Question: code :
'''
<li>
<a href="#" id="CustomDecor">
<ul id="sub_menu">
<li><a href="#" id="Carpets"></a></li>
<li><a href="#" id="Storage_Solutions"></a></li>
<li><a href="#" id="Flooring"></a></li>
<li><a href="#" id="Interior_Painting"></a></li>
<li><a href="#" id="Kitchen_Cabinet_Refacing"></a></li>
<li><a href="#" id="Shutters"></a></li>
<li><a href="#" id="Window_Treatments"></a></li>
<li><a href="#" id="Window_Blinds"></a></li>
</ul>
</a>
</li>
'''
Developer tools :

Why am I seeing extra elements? (under 'sub_menu' and first 'li' of 'sub_menu'
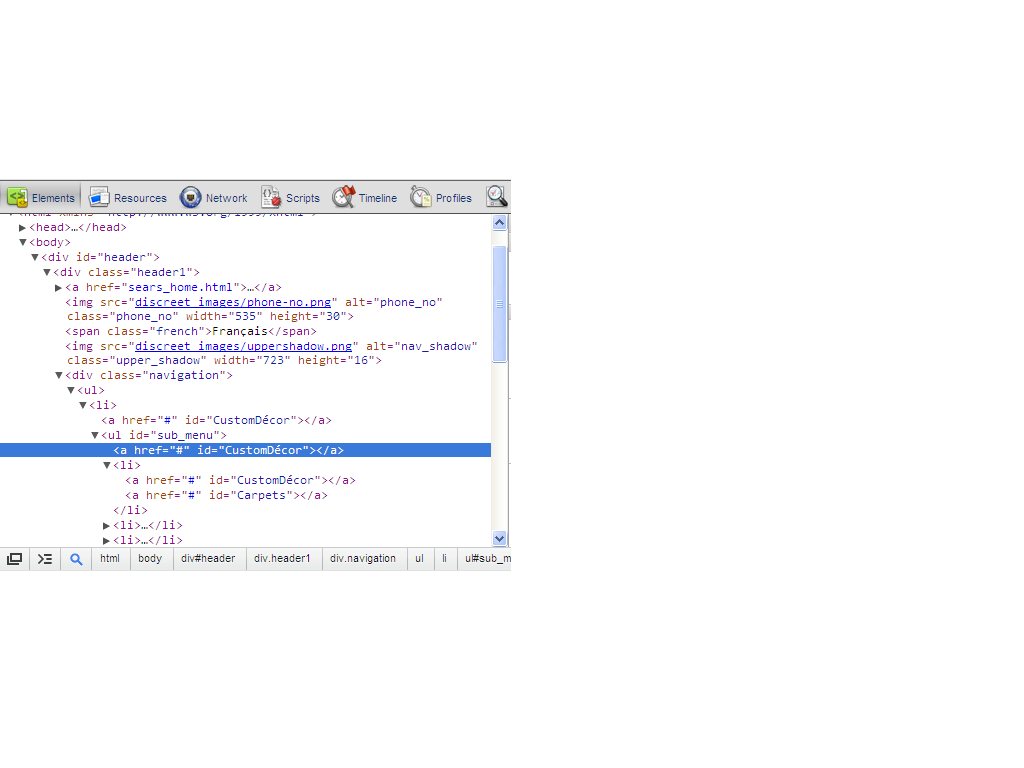
Answer: You cannot nest anchor ('<a>') elements.
On encounter of a new anchor tag, the browser attempts to fix the structure, possibly by closing the previous tag.
Have a look at this simplified fiddle: <URL>
'''
<li>
<a href="#" id="CustomDecor"> <----- Anchor 1
<ul id="sub_menu">
<li><a href="#" id="Carpets"></a></li> <----- Anchor 2
'''